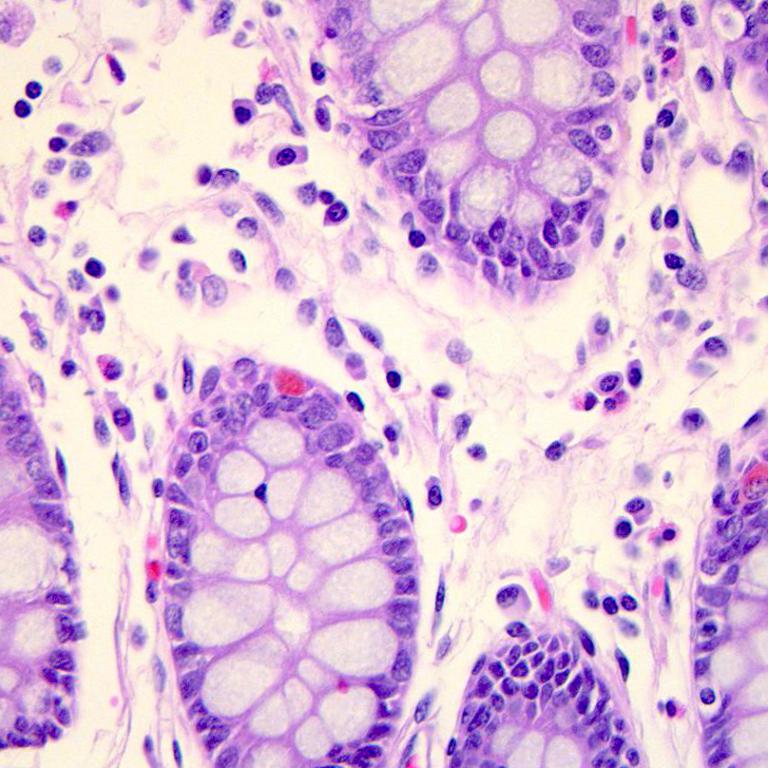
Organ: colon
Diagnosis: benign